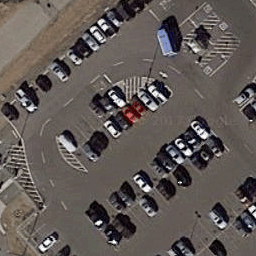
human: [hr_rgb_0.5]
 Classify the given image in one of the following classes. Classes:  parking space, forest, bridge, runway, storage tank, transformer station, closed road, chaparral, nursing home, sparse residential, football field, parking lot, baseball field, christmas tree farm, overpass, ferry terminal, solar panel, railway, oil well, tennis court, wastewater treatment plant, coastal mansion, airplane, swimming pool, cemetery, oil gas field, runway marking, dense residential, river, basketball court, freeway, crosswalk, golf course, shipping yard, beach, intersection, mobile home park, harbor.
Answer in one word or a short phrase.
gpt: parking lot